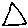
Label: triangle